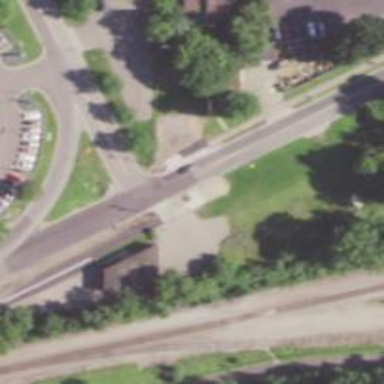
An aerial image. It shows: Marked asphalt cycleway with crossing.